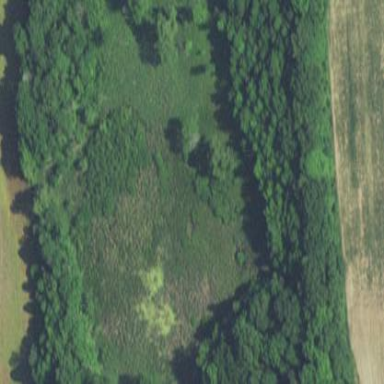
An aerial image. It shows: Marshy wetland area.